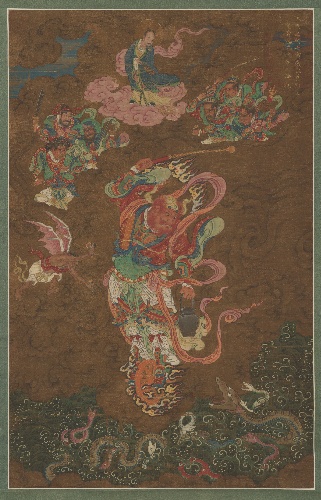
Title: 明嘉靖   佚名  王元帥圖   軸|Marshal Wang
Artist: Unidentified artist
Date: dated 1542
Object type: Hanging scroll
Classification: Paintings
Medium: Hanging scroll; ink and color on silk
Culture: China
Period: Ming dynasty (1368–1644)
Dimensions: Image: 38 3/4 x 24 5/8 in. (98.4 x 62.5 cm)
Overall with mounting: 83 x 27 in. (210.8 x 68.6 cm)
Overall with knobs: 83 x 30 5/8 in. (210.8 x 77.8 cm)
Department: Asian Art
Credit line: Purchase, Bequest of Dorothy Graham Bennett, 1989
Accession year: 1989
Repository: Metropolitan Museum of Art, New York, NY
Tags: Serpents|Men|Mythical Creatures